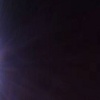
Label: space